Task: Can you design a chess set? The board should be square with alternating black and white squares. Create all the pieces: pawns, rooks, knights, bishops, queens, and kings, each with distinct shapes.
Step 1808:
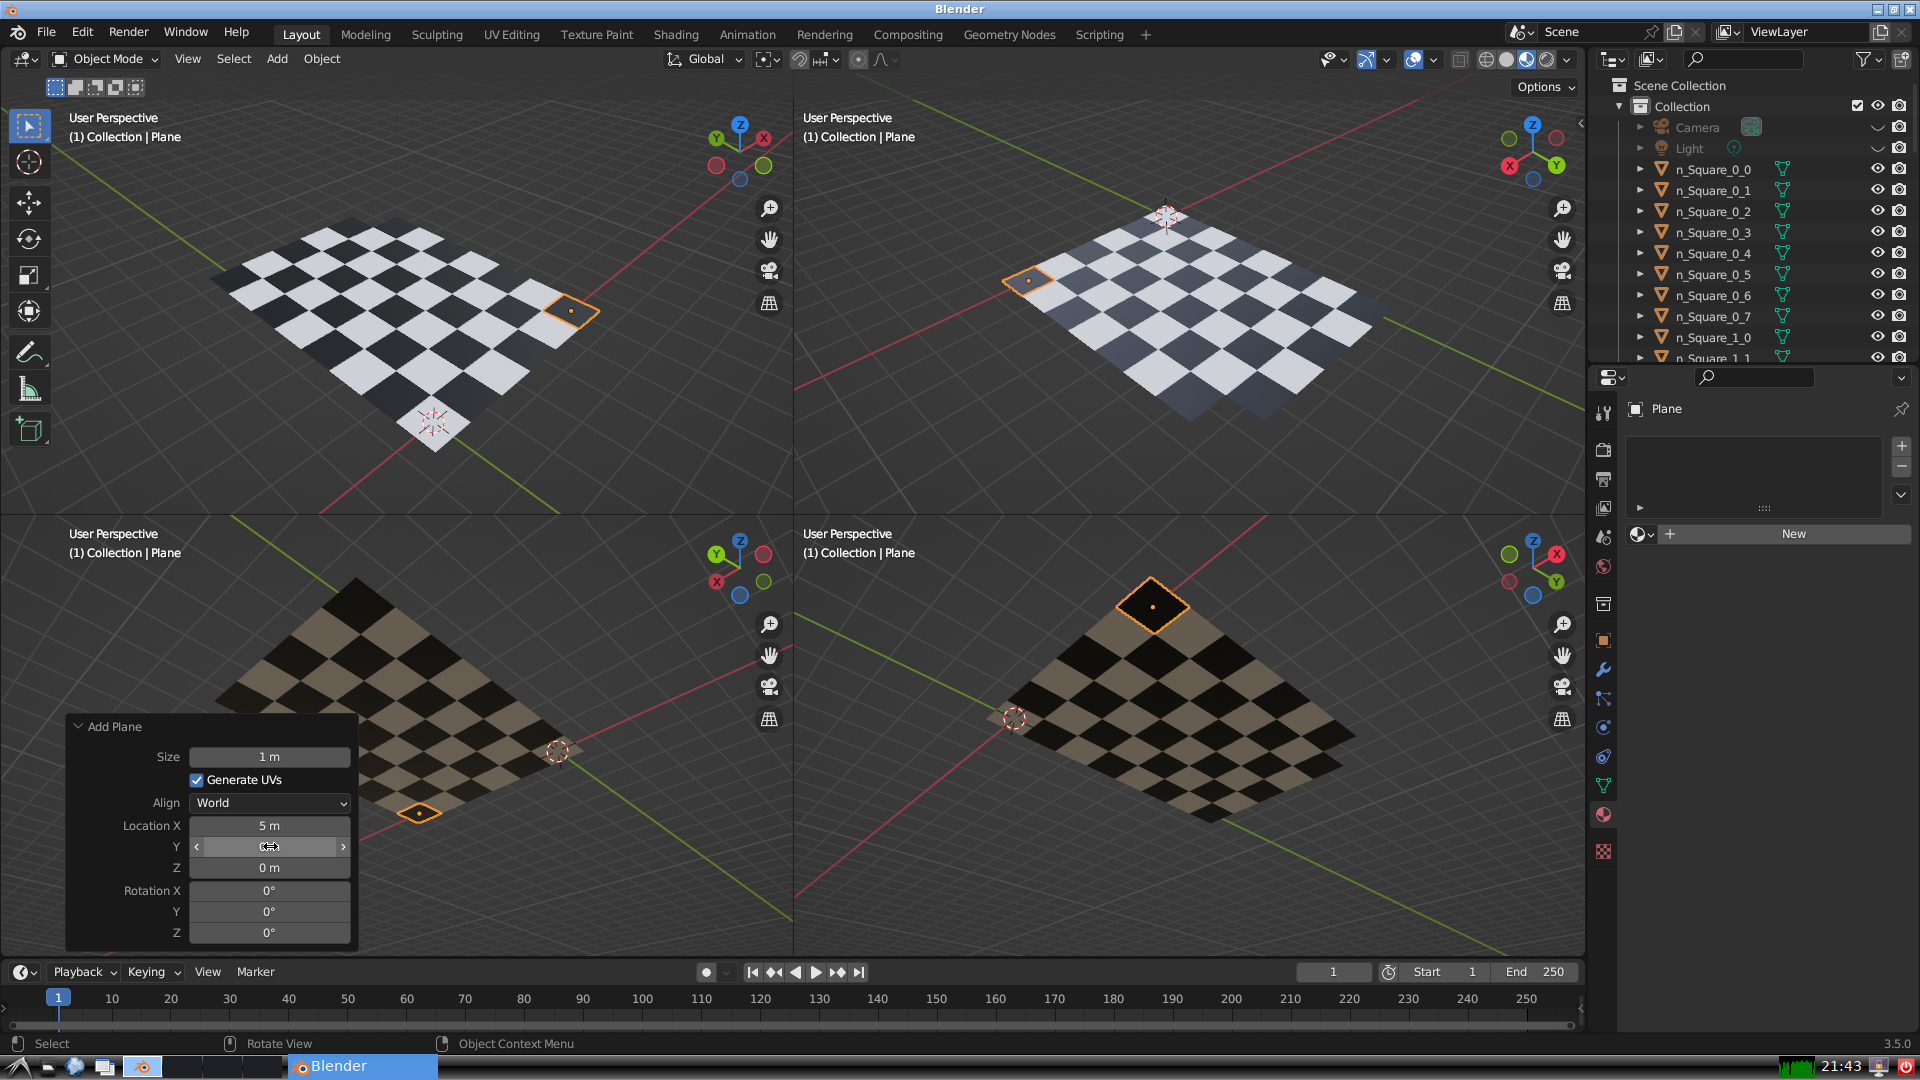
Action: click: no